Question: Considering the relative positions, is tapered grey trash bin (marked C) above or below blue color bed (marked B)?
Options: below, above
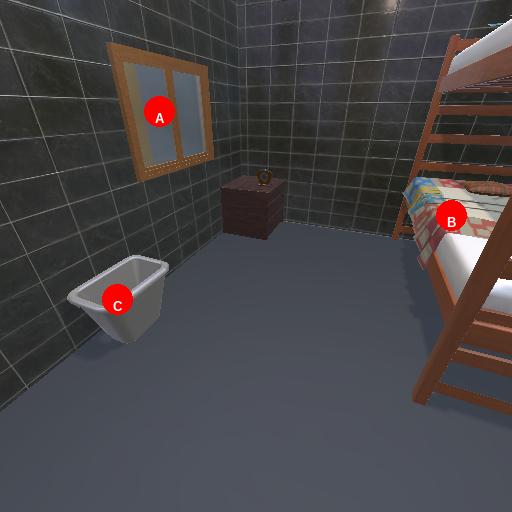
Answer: below